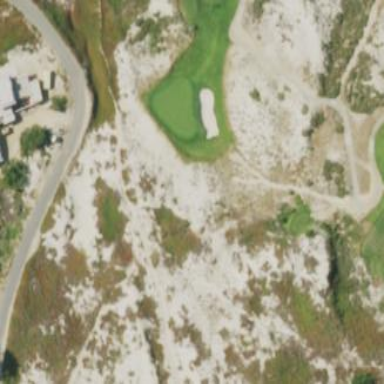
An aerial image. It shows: Rough area in golf course.